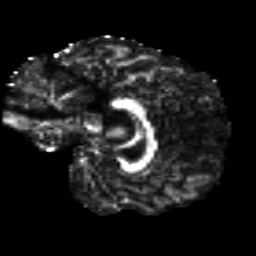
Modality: FA
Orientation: sagittal
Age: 28
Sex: male
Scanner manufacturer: siemens
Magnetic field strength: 3 T
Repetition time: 8.8 s
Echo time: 0.085 s